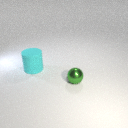
small green metal sphere in front of large cyan rubber cylinder